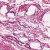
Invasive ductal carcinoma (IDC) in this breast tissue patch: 0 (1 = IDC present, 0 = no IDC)